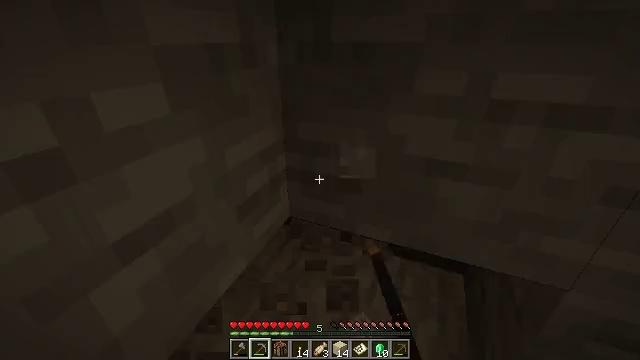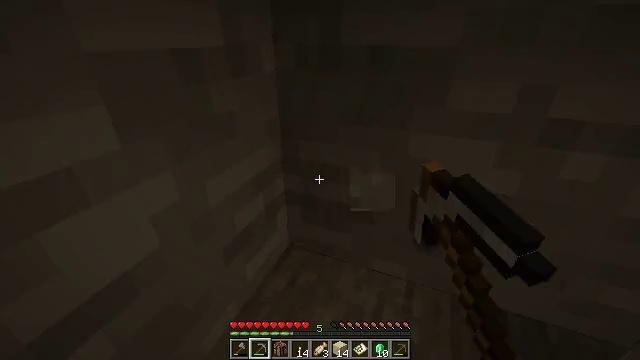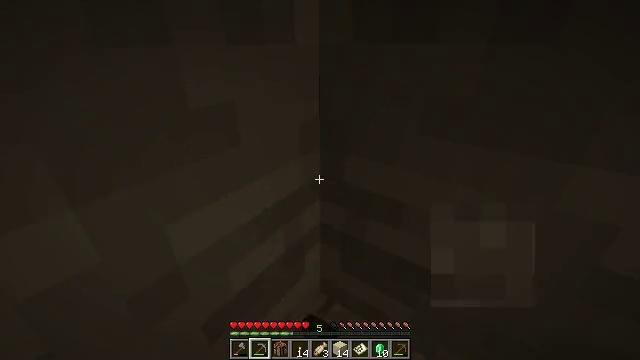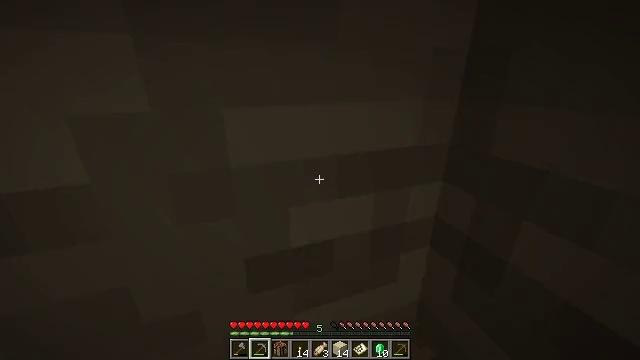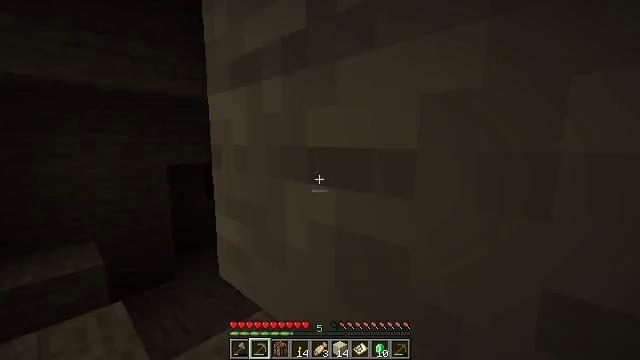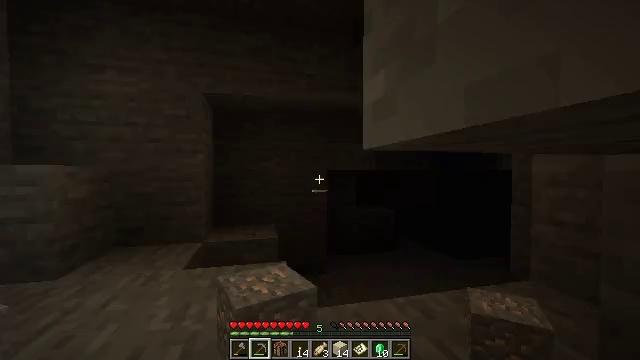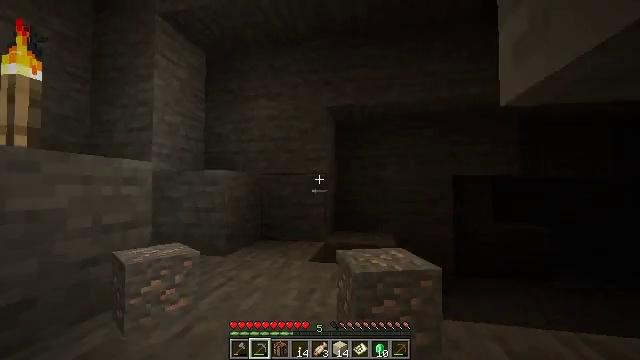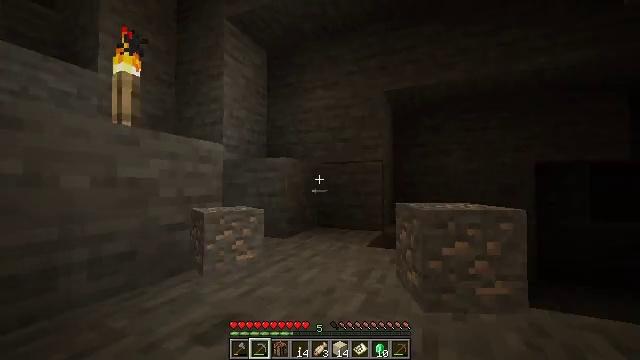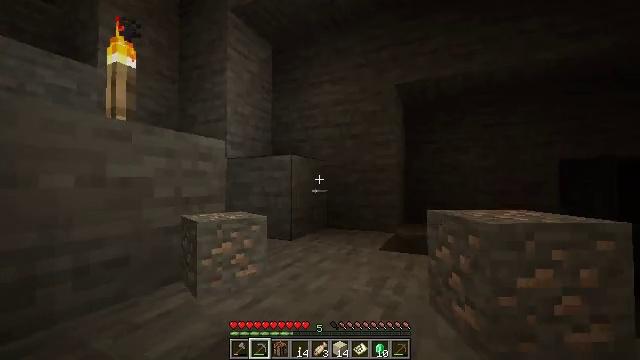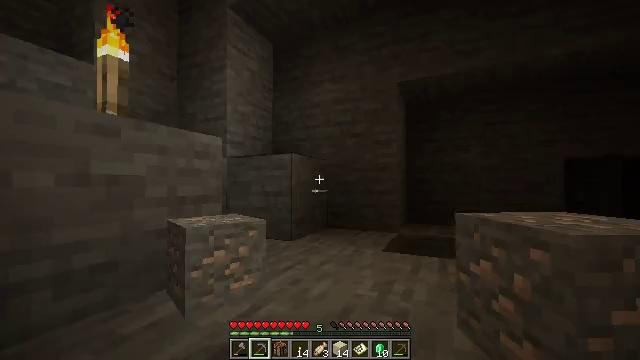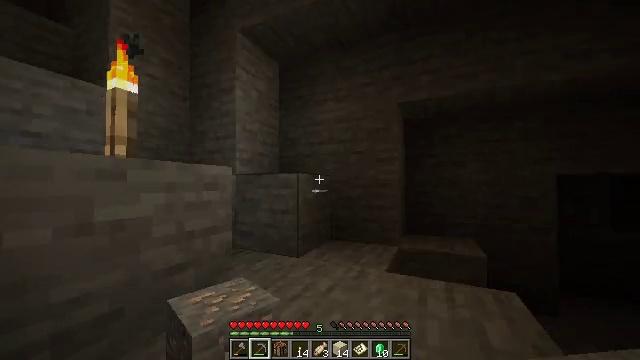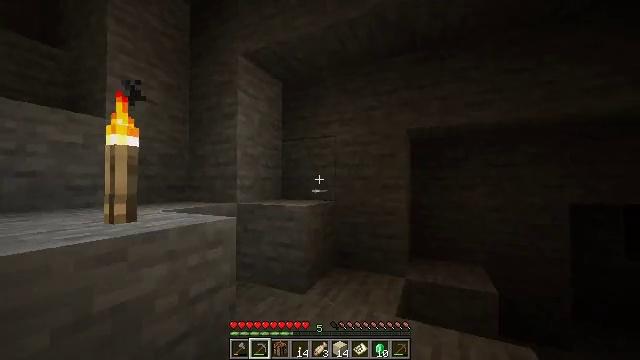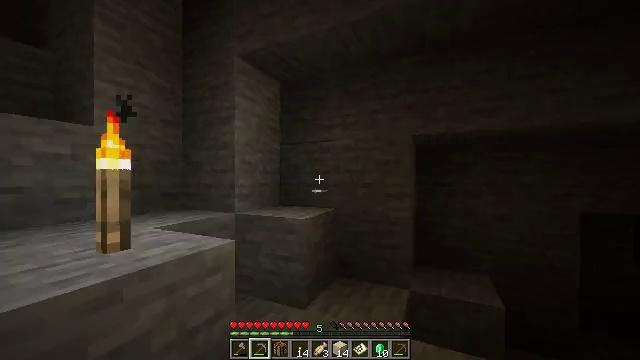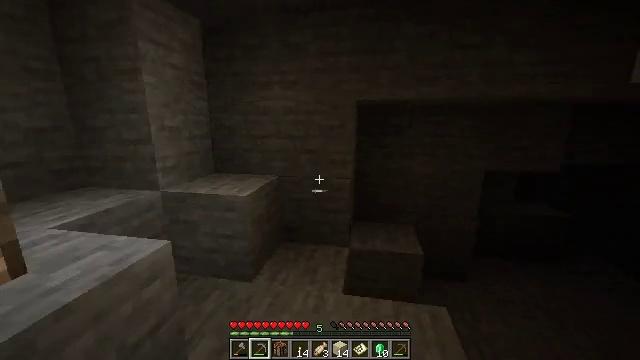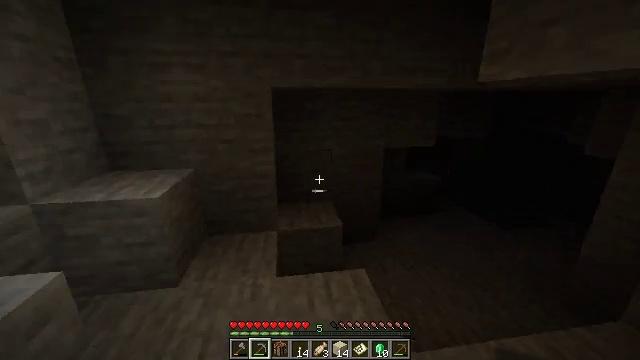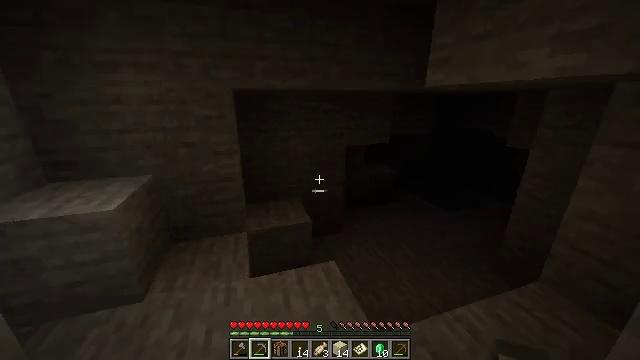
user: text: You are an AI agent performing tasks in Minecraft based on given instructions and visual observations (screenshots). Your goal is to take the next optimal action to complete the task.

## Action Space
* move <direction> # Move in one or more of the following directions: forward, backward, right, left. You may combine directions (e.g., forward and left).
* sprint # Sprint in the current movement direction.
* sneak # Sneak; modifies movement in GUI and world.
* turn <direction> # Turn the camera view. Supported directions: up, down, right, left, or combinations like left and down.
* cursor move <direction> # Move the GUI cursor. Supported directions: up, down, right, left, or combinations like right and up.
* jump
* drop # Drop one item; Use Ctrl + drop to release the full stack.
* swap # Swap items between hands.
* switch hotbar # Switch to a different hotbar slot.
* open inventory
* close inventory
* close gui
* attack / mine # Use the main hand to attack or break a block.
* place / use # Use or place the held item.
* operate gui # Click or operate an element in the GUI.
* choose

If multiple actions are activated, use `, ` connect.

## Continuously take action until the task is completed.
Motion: motion action
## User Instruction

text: Drop a dark oak log.
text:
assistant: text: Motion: move forward, attack / mine
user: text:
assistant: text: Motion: move forward, turn left, attack / mine
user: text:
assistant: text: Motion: move forward, turn left and up, attack / mine
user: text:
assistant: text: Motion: move forward, turn left and up
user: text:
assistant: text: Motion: move forward, turn left and up
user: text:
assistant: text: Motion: move forward, sprint, turn left and up
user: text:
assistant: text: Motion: move forward, sprint, turn left
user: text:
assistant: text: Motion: move forward, sprint, turn left
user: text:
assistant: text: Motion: move forward, sprint
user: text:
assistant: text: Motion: move forward, sprint, jump
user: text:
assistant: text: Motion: move forward, sprint, jump
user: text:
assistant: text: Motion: move forward, sprint, turn down, jump
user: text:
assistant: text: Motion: move forward, sprint, turn right and down, jump
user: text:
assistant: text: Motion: move forward, sprint, turn right and down, jump
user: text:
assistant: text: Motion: move forward, sprint, turn right and down
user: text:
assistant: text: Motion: move forward, sprint, turn right
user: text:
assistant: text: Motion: move forward and move left, sprint, turn right and down
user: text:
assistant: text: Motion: move forward and move left, sprint, turn right and down
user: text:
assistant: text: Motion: move forward and move left, sprint, turn right and down
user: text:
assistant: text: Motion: move forward and move left, sprint, turn right and down
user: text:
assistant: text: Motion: move forward and move left, sprint, turn right
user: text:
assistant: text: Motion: move forward, sprint
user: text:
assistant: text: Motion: move forward, sprint, turn right
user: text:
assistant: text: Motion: move forward, turn right
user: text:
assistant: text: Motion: no_op
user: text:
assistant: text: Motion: turn right
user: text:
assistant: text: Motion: turn right
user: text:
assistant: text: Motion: turn right, open inventory
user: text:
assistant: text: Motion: cursor move right, open inventory
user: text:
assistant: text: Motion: cursor move right, open inventory